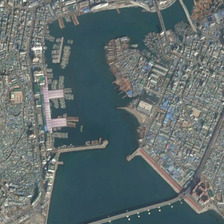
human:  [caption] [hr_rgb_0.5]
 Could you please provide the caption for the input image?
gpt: some boats are in a port near many buildings .

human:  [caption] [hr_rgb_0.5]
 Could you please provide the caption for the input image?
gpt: some boats are in a port near many buildings .

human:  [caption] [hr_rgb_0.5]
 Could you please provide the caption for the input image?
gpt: some boats are in a port near many buildings .

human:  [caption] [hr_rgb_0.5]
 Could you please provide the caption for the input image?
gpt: some boats are in a port near many buildings .

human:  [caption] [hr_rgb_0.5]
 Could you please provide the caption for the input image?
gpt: some boats are in a port near many buildings .